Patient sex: M
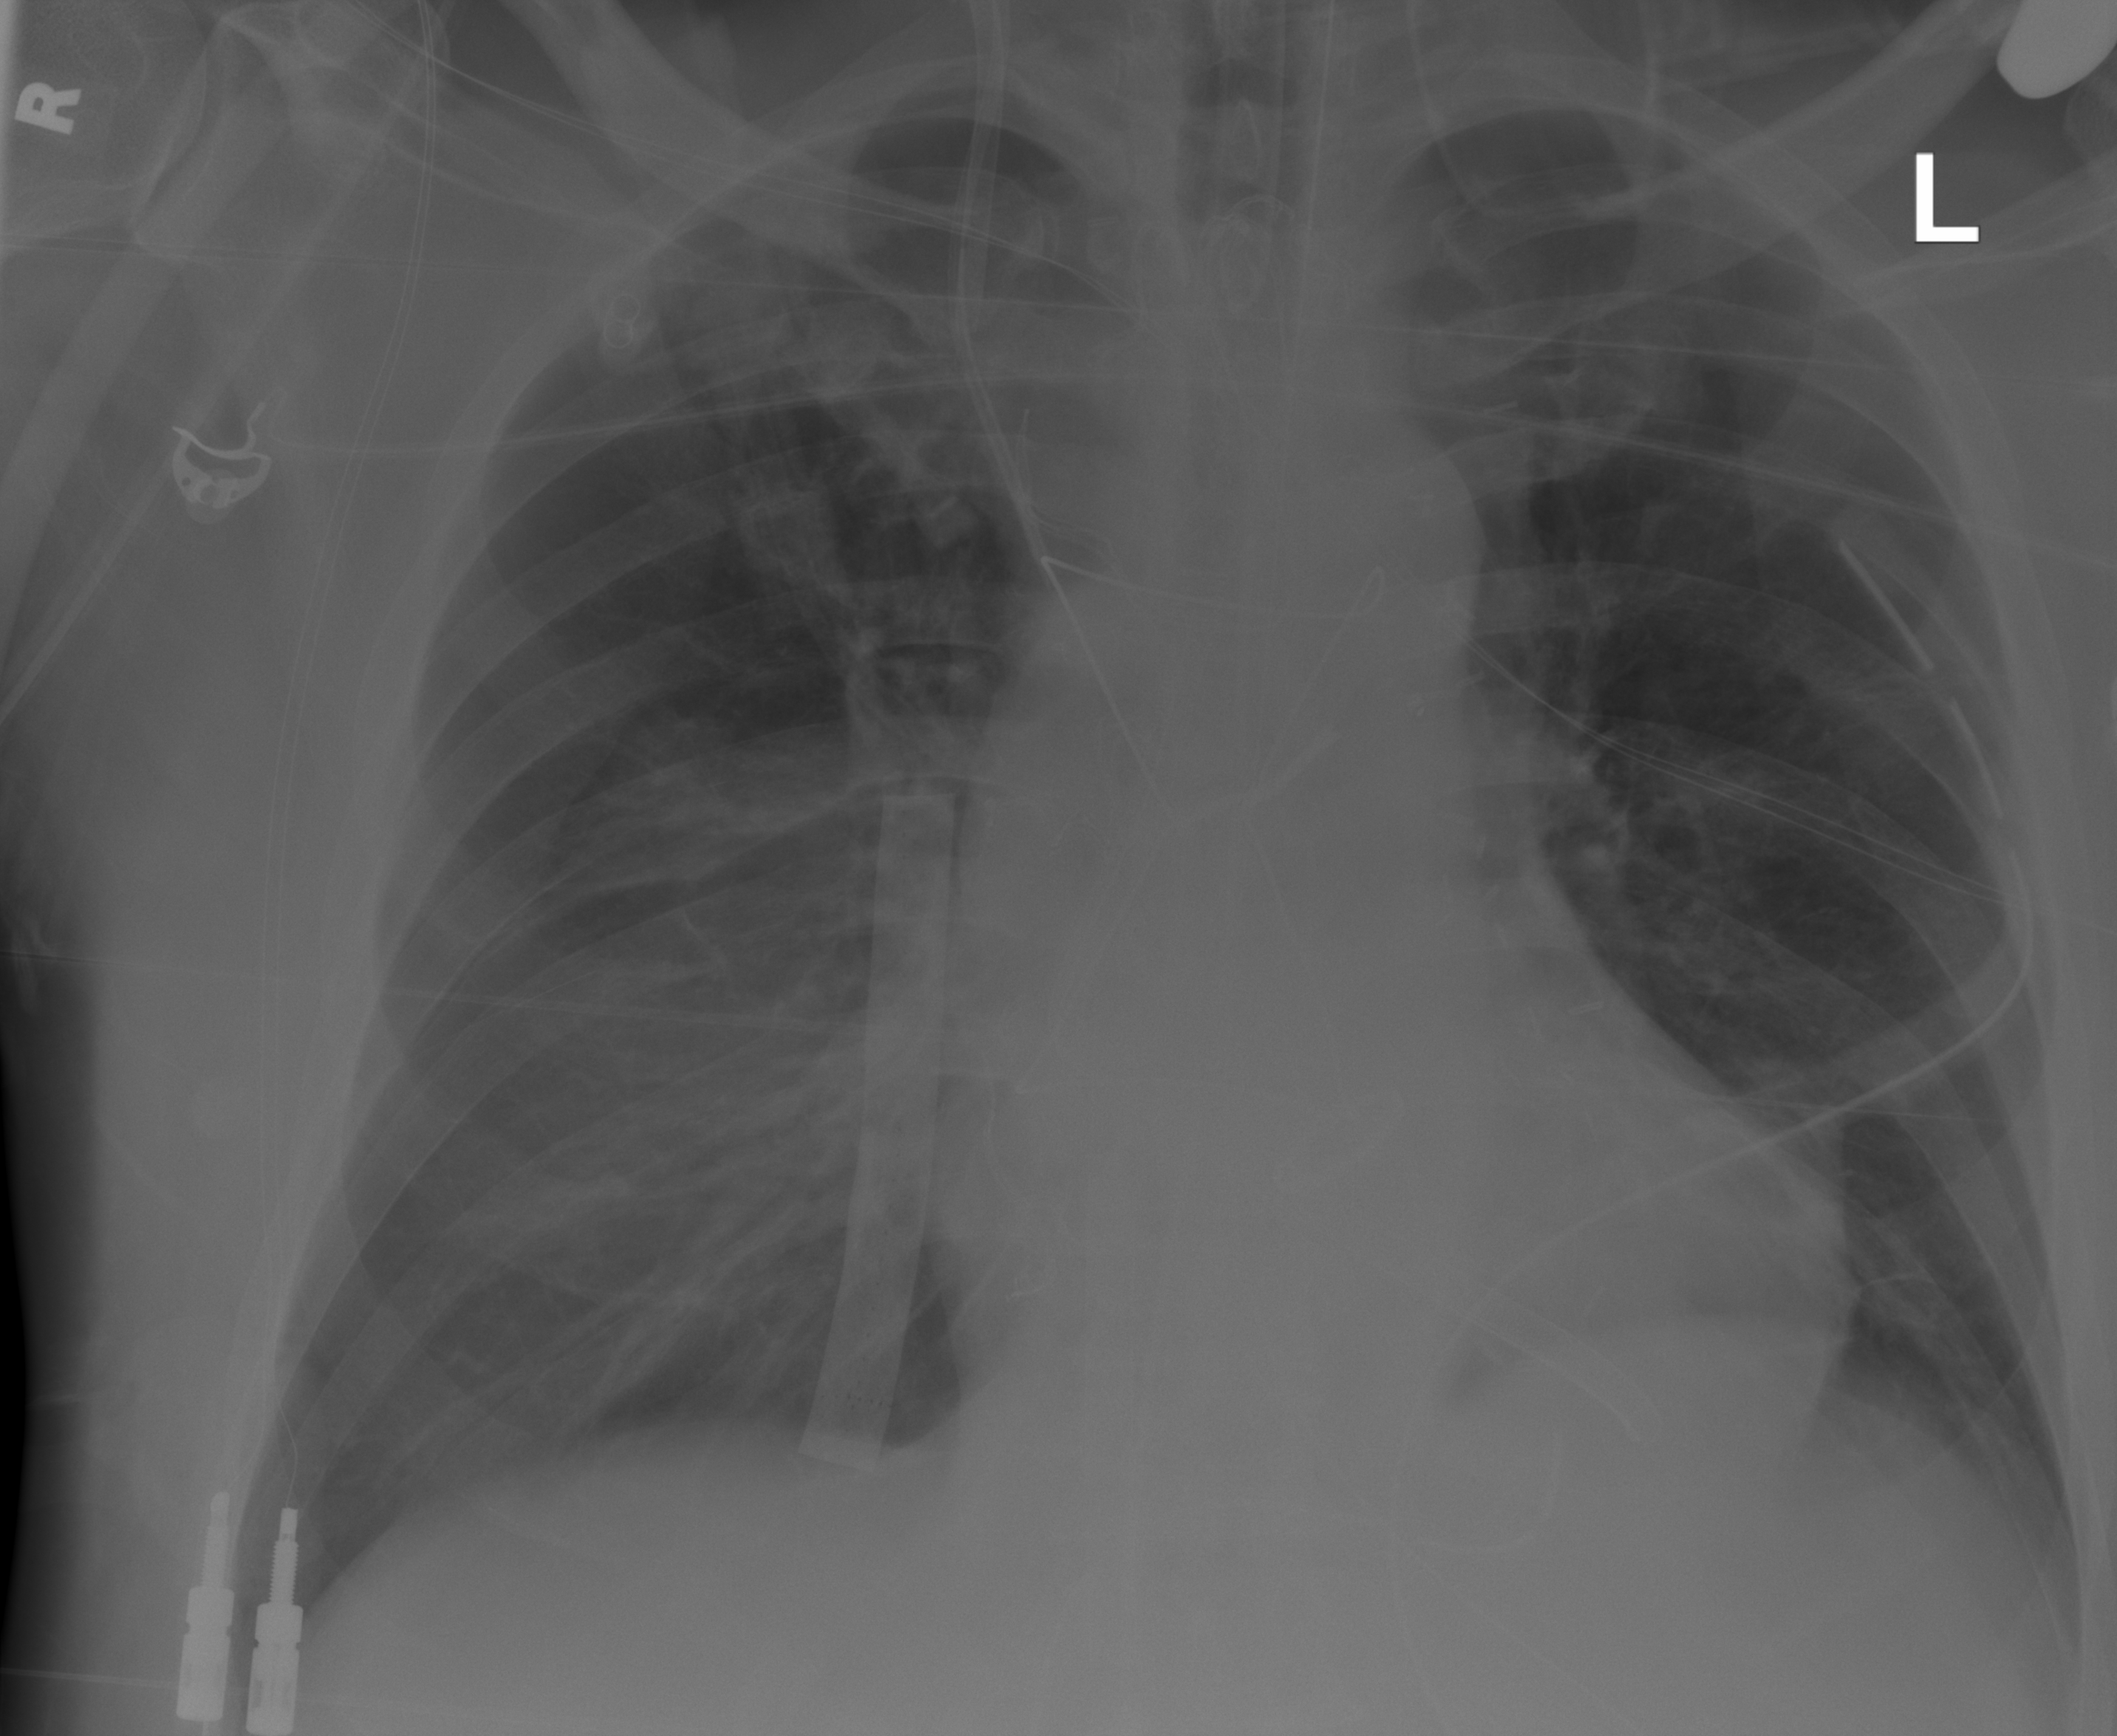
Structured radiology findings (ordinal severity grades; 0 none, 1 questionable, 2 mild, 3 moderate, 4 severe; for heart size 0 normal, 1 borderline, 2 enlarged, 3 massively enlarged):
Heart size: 2
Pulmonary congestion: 0
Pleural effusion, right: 0
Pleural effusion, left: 0
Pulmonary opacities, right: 0
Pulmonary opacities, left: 0
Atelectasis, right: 2
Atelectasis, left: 2